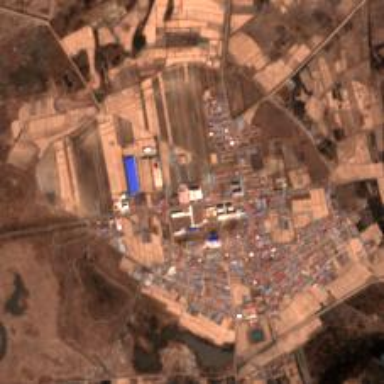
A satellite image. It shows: Ethnic township within town.